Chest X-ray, AP view. Patient: 43 years old, sex F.
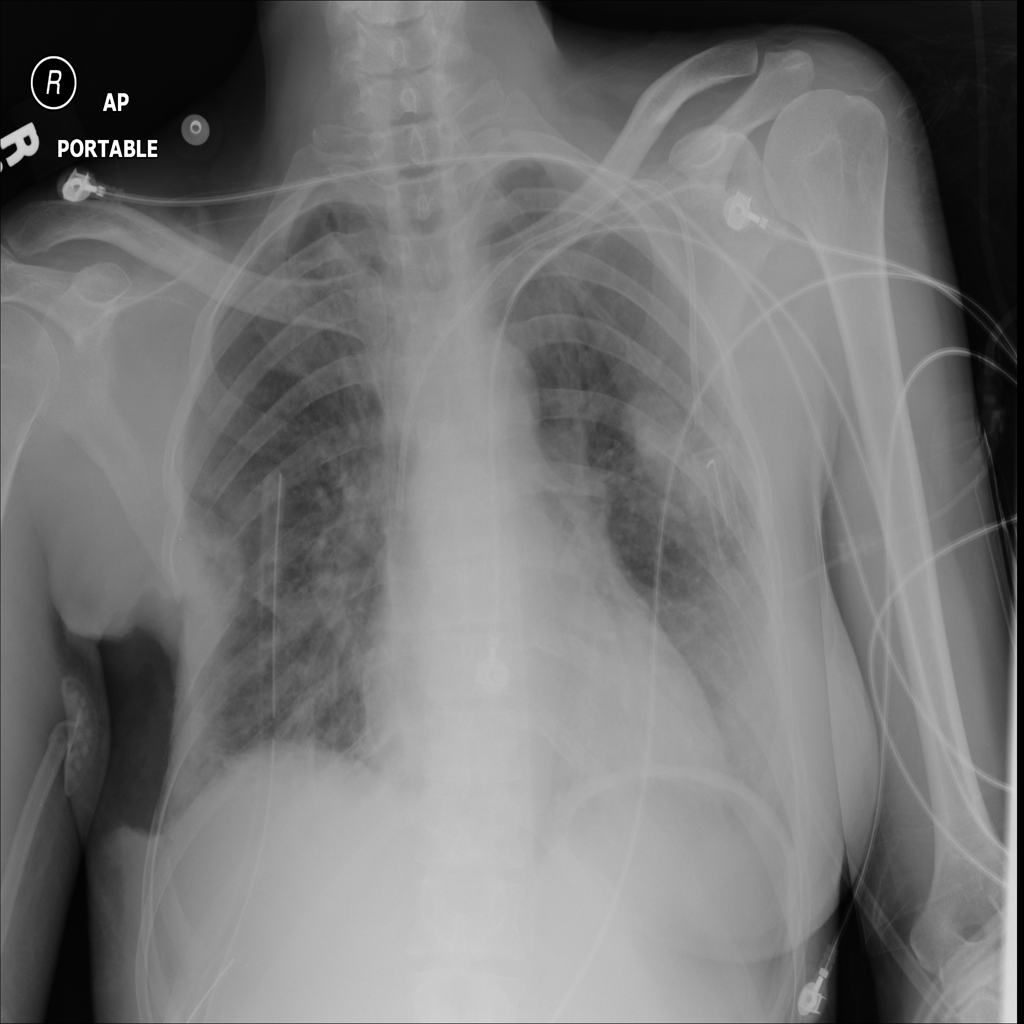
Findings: No Finding